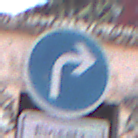
Verkehrszeichen: VorgeschriebeneFahrtrichtungRechts
Zusatzzeichen unten: BesondereFahrzeugeUndTransportgueter3
Umgebung: Outdoor, Suburban
Tageszeit: SunriseSunset
Wetter: PartlyCloudy
Licht: Natural
Jahreszeit: NotSpecified
Kontrast: LowContrast